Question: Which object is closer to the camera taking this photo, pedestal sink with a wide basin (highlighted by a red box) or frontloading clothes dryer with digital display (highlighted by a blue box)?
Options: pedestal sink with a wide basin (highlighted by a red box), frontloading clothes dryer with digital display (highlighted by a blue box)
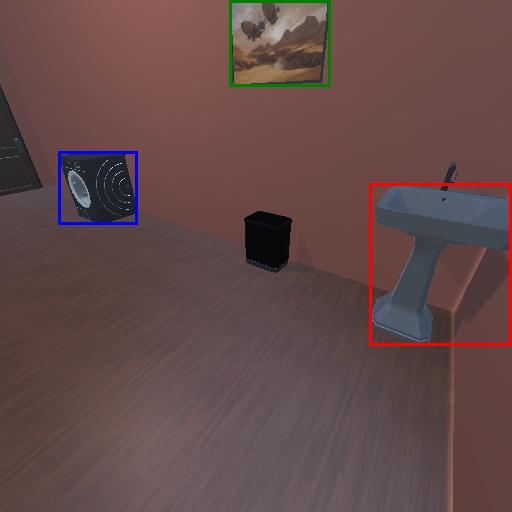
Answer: pedestal sink with a wide basin (highlighted by a red box)